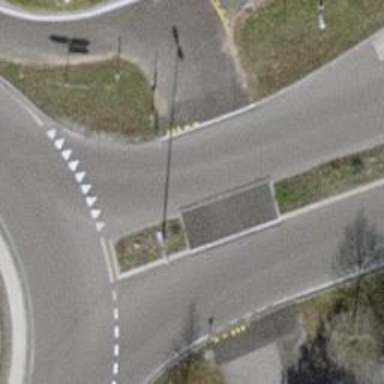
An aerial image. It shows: Uncontrolled crossing on the road.